Question: I need to have 19th century in my UILabel. But it should appear as 19th century where the th symbol is a superscript. I am entering the label using plist. How do I ensure that it appears correctly in UI?
Need some guidance on this.
Image attached:
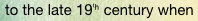
Answer: Use Unicode characters 't' (U+1D57) and 'h' (U+02B0).
You can enter these literally as:
'''
NSString *num = @"19 th";
'''
or:
'''
NSString *num = @"19th";
'''
If those don't look nice enough, using an 'NSAttributedString' would be best.